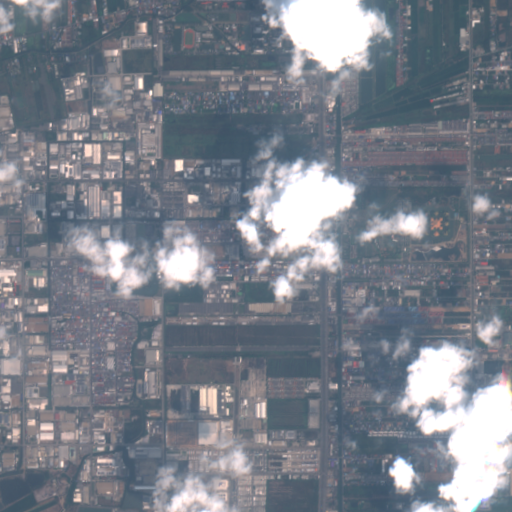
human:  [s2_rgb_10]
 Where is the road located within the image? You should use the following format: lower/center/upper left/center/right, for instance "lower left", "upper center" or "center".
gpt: There is no road in the image.